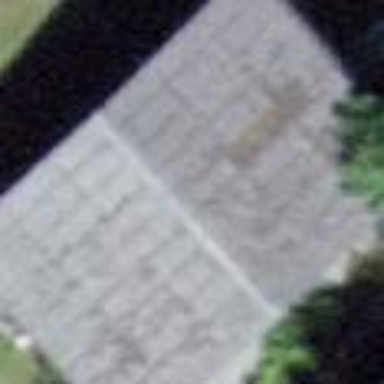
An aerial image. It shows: Rural barn.